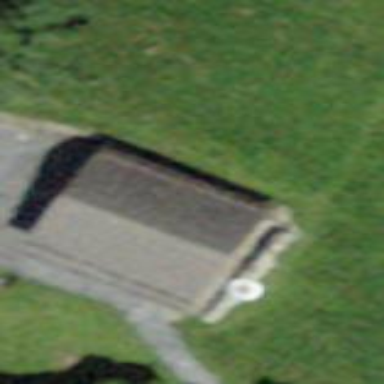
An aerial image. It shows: Garage building.